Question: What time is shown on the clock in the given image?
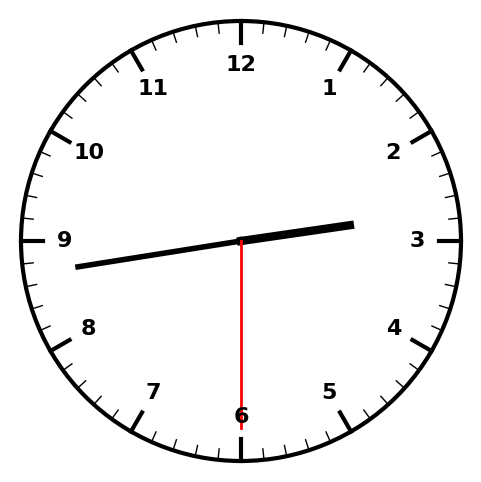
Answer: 02:43:30